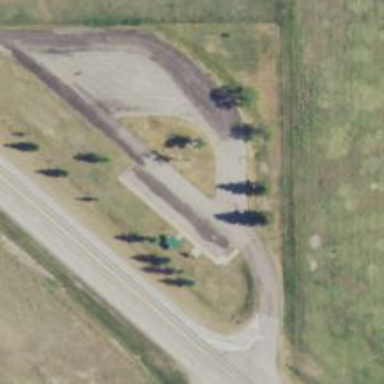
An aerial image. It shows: Rest area along the road.